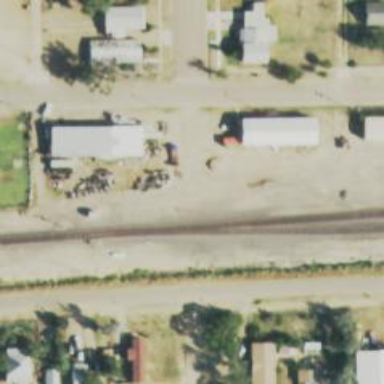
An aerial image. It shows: Railway spur junction.